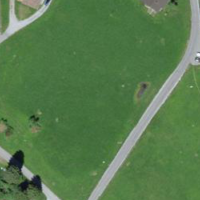
EUNIS habitat code: 25
Species observed at this site:
Pyrrhocorax graculus